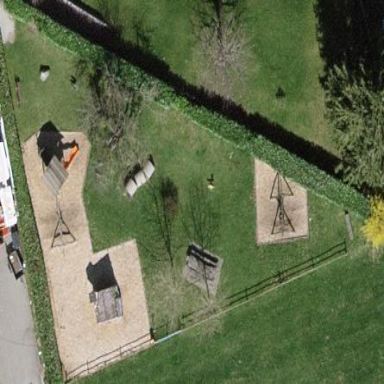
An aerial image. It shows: Grassy playground.